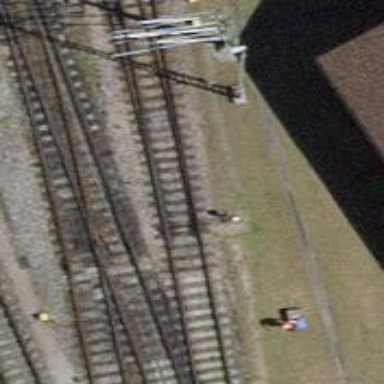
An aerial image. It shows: Railway switch with the turnout on the left side.